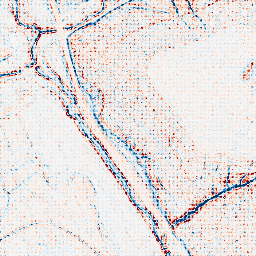
Category: edge_preserving
Decomposition family: bilateral
Decomposition parameters: d: 5
sigma_color: 75
sigma_space: 25
Upsampling method: sinc_blackman
Upsampling parameters: scale: 8
kernel_size: 8
Upsampling scale: 8